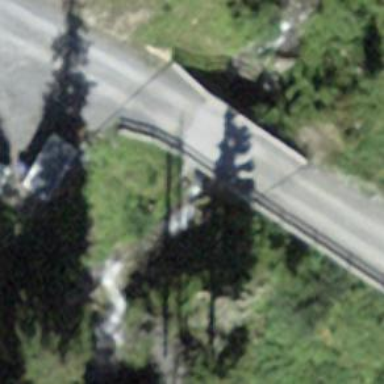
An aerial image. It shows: Track road on concrete bridge with grade 1 track type.